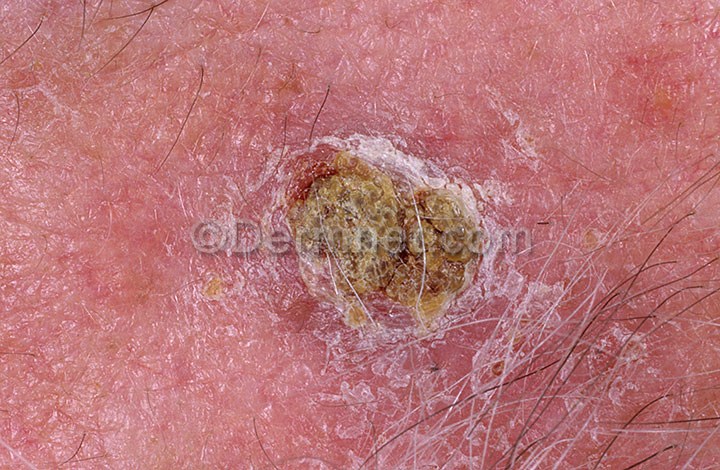
Disease: Actinic Keratosis Basal Cell Carcinoma and other Malignant Lesions